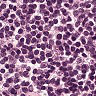
Metastatic tissue present: no